Question: i make a sql query asking for data(its a text question), i output the (question) with a checkbox to the left of it and an input field underneath it to give point worth to it(like a teacher making an exam) . All in a loop w arrays. It outputs the correctly checked questions but . so if i check q1 q2 and q4 it will output q1 q2 q4 and q1 points q2points. Thats my problem, I only want to be able to select three total questions and assign those questions their points.
php in the html
'''
$sql = " SELECT Question FROM examQuestions";
$result = mysqli_query($dbCon, $sql);
if (mysqli_num_rows($result) > 0) {
while ($row = mysqli_fetch_assoc($result)) {
echo '<input type="checkbox" name="checkboxvar[]" value="'.$row["Question"].'">'.$row["Question"].'<input placeholder="10" class="form-control" type="number" name="points[]">'."<br />";
}
}
'''
im trying to output the data using this:
'''
$checkboxvar = $_POST['checkboxvar'];
$examName = $_POST['examName'];
$questionWorth = $_POST['points'];
$i=1;
$total = 0;
while ($i < 4) {
$x = $i - 1;
echo $checkboxvar[$x];
echo $questionWorth[$x]."<br />";
$total = $total + $questionWorth[$x];
$i = $i +1;
}
echo $total;
'''

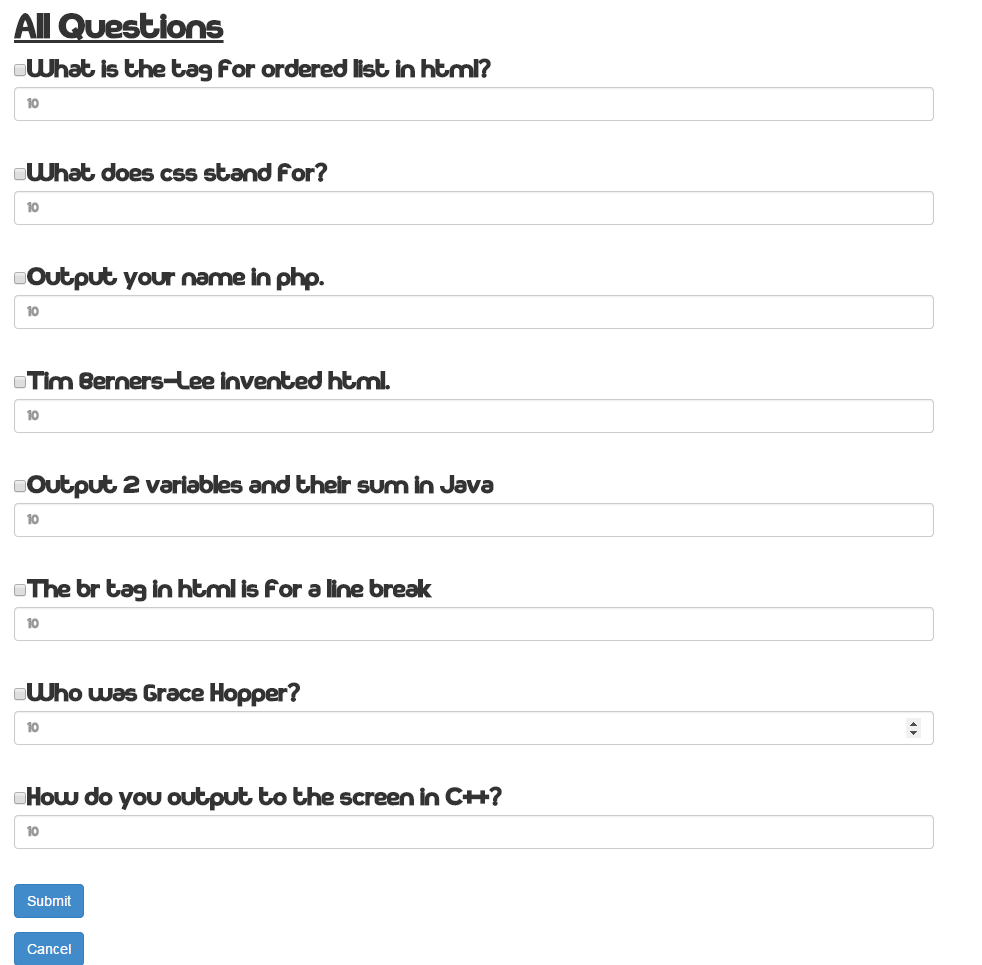
Answer: As I told you in the comments try modifying your code like this:
'''
$sql = " SELECT Question FROM examQuestions";
$result = mysqli_query($dbCon, $sql);
$i = 0;
if (mysqli_num_rows($result) > 0) {
while ($row = mysqli_fetch_assoc($result)) {
echo '<input type="checkbox" name="checkboxvar[]" value="'.$i++.'-'.$row["Question"].'">'.$row["Question"].'<input placeholder="10" class="form-control" type="number" name="points[]">'."<br />";
}
}
'''
And then, to have the right points for the correspondig question something like this:
'''
$checkboxvar = $_POST['checkboxvar'];
$examName = $_POST['examName'];
$questionWorth = $_POST['points'];
$i = 0;
$total = 0;
while ($i < 3) {
$question = explode("-", $checkboxvar[$i]);
echo $question[1];
echo $questionWorth[$question[0]]."<br />";
$total += $questionWorth[$question[0]];
$i++;
}
echo $total;
'''
This should do the work.